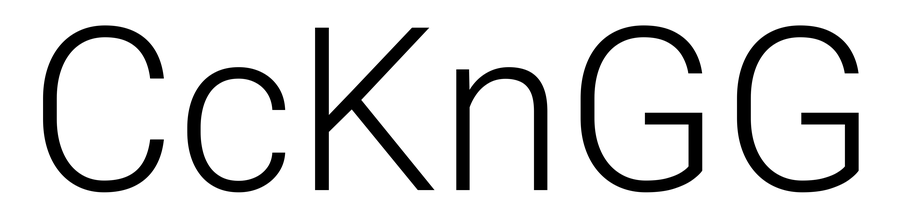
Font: Roboto_Light